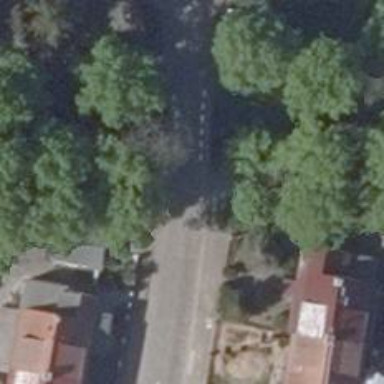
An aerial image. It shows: Residential road with bridge and sidewalks on both sides.